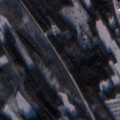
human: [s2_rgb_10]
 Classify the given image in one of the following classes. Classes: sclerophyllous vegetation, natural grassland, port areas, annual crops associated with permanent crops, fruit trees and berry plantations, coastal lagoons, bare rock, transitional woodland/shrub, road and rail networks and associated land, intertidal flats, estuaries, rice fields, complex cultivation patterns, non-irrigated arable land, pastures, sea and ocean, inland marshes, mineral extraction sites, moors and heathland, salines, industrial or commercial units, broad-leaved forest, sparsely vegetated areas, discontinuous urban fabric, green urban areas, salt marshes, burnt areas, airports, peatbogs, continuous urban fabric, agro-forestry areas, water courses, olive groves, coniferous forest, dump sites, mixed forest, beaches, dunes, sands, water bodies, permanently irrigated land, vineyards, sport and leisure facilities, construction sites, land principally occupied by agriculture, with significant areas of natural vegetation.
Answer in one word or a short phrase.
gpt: land principally occupied by agriculture, with significant areas of natural vegetation, coniferous forest, mixed forest, transitional woodland/shrub